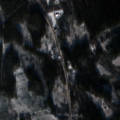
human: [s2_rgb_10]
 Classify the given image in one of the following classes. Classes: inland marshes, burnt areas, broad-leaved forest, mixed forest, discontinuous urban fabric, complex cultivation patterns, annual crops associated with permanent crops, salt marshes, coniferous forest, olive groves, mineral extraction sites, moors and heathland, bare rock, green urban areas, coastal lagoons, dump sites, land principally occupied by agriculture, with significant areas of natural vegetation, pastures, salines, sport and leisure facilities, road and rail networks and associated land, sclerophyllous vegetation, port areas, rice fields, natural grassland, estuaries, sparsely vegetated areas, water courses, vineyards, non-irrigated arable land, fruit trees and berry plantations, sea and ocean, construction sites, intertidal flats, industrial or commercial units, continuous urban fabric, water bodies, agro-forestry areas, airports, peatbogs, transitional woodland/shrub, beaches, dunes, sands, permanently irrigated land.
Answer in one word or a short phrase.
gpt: coniferous forest, mixed forest, transitional woodland/shrub